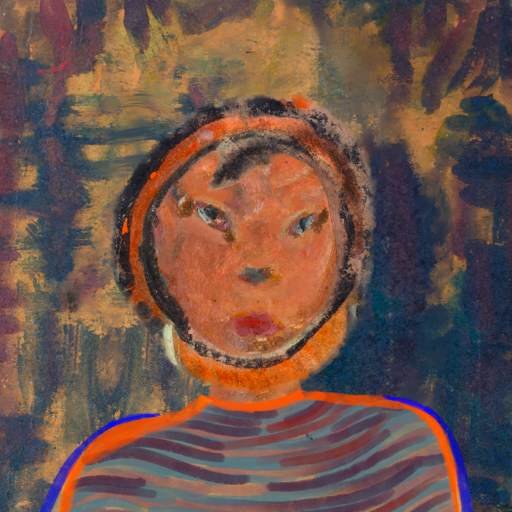
Background: InTheSun, Head And Neck Front: Boggyland, Face Front: Boggyland, Bust: Experience, Hair Front: Childish, Head Accessory: Blank, Second Necklace: Blank, Necklace: Blank, Baby: Blank